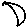
Label: moon